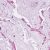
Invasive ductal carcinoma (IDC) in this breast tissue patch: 1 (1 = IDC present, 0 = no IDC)